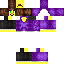
A female human skin with dark skin, wearing brown long hair dressed in a purple hoodie and black pants, featuring a closed mouth.